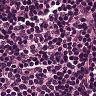
Metastatic tissue present: no